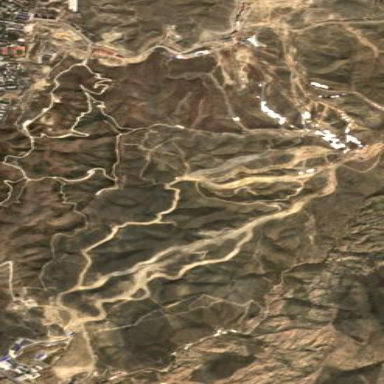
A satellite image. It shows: Area designated for winter sports.